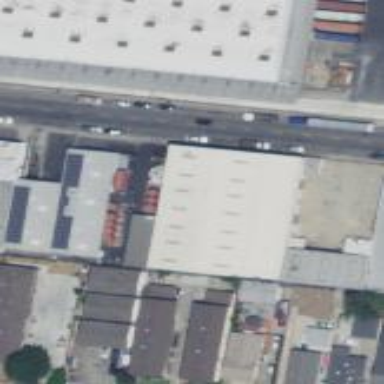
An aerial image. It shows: Warehouse building.